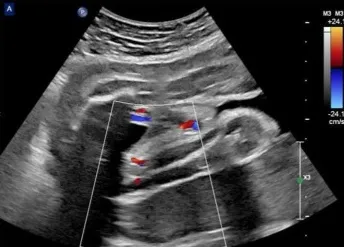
The cross-sectional view of the umbilical cord revealed two umbilical arteries with blood flow signals and one venous blood flow signal at 31 weeks of gestation (A).
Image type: radiology (ultrasound)